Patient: sex M, age 26
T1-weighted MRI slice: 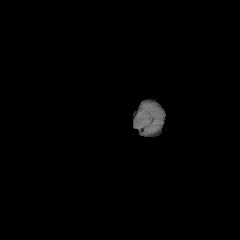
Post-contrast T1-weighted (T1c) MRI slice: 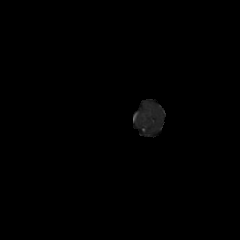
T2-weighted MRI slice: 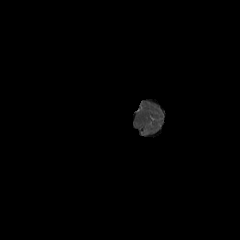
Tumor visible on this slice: no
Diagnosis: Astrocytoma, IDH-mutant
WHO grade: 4